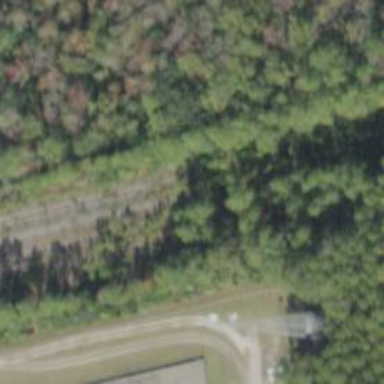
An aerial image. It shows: Disused railway spur service for fuel freight.